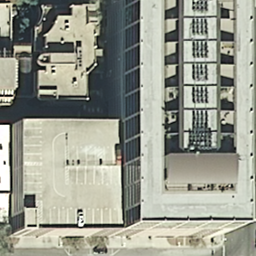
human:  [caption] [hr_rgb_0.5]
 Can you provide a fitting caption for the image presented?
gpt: There are some buildings with grey roofs pressed together .

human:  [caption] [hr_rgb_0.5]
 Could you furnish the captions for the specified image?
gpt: There are some buildings arranged compact .

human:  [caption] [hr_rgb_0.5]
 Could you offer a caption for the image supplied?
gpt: There are some buildings pressed together .

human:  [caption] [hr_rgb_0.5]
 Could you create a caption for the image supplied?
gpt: Many buildings pressed together .

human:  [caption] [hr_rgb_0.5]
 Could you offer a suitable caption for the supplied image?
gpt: Many buildings pressed together .